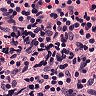
Metastatic tissue present: no